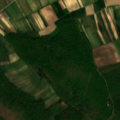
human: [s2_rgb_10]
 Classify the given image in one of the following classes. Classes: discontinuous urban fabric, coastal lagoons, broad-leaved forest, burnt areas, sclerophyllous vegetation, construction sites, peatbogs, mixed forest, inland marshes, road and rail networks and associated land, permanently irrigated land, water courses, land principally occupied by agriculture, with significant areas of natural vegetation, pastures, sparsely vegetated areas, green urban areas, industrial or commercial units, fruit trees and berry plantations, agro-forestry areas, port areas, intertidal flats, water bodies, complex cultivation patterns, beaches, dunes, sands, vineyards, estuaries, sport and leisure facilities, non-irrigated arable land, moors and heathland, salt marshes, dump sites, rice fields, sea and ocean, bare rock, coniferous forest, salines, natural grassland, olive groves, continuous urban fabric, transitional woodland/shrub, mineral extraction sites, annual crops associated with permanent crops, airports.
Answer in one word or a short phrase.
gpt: non-irrigated arable land, vineyards, complex cultivation patterns, broad-leaved forest